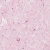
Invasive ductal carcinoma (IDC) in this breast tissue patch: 0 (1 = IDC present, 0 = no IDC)